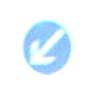
Verkehrszeichen: VorgeschriebeneVorbeifahrtLinks
Umgebung: Outdoor, Special
Tageszeit: MorningAfternoon
Wetter: Clear
Licht: Natural
Jahreszeit: NotSpecified
Kontrast: HighContrast